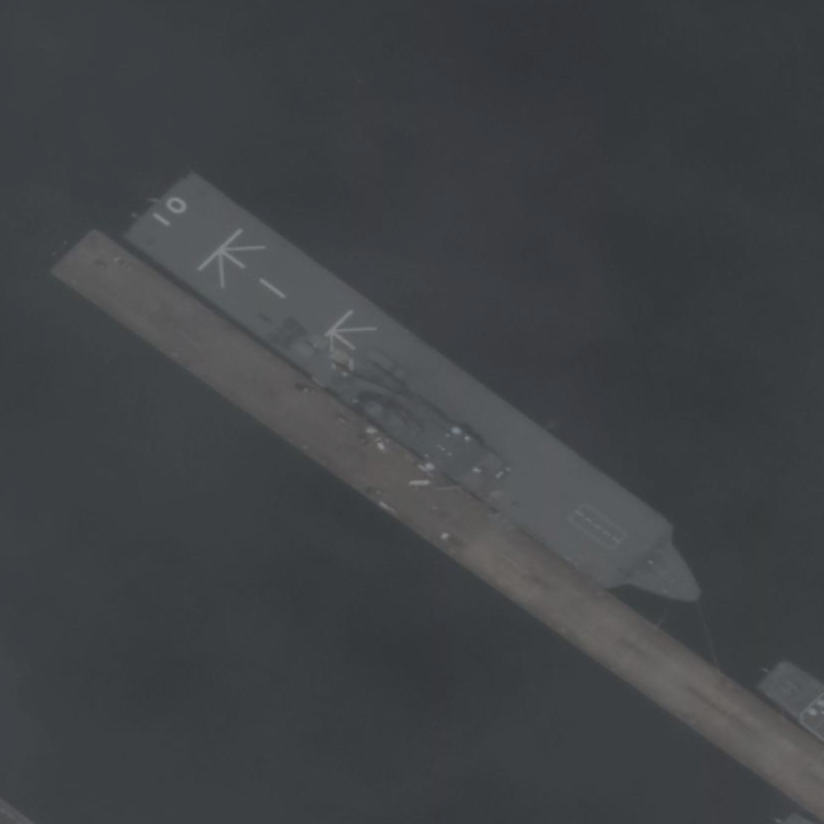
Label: assault